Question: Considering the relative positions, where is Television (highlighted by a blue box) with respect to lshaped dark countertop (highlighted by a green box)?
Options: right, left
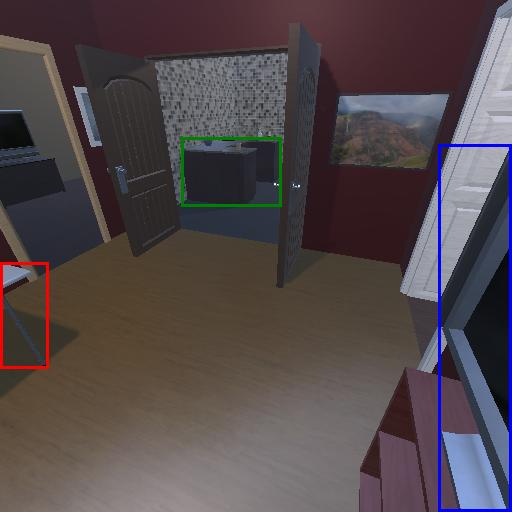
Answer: right